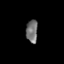
Tissue: skin
Cell type: Epithelial cells
Senescence score: 0.2843
Nuclear area (px): 263
Mean DAPI intensity: 112.437